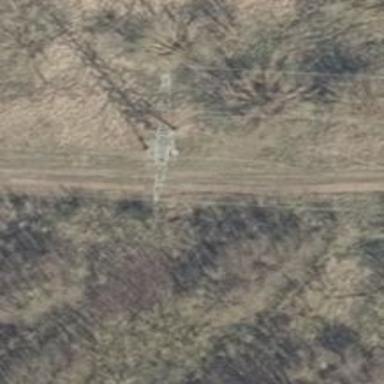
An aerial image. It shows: Power tower.